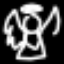
Label: angel